Question: I'm looking to create a web based "bulletin board" so to speak, where the user can create/delete/drag/drop 'pins'--without being allowed to overlap 'pins.'
Here is a diagram that should help illustrate what I'm trying to create:
- - -

I found <URL> which allegedly supports bounding box collisions--but it's that the collisions be detected with ovals, not boxes
The 'pins' may also vary in size/shape, depending on label size... this should be taken into account as well I imagine, to ensure an approach conducive to all the UX variables.
I've found <URL>, but it all sort of looks a little like gibberish. just so I know that what method I invest my time into, for my desired result... rather than busting my balls figuring out Quadtree and GameQuery for example, just to find it they won't work for this project.
...
Also, if any experienced developers are willing to be a mentor for me on this project--I am prepared to offer my extremely refined design experience, for a few "I need help" questions along the way.
How do I adopt an n-sided polygon into the pre-existing bounding box functionality of GameQuery? It doesn't need to be a perfect circle, but at least 8-sided.
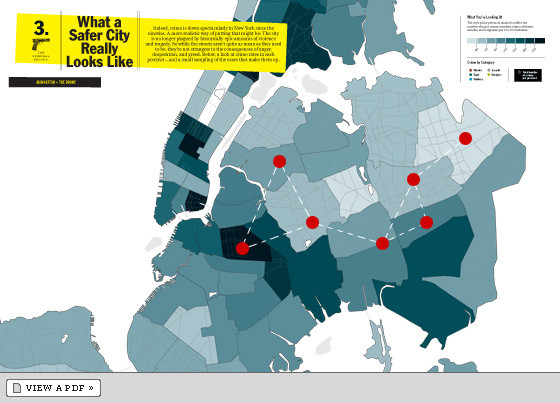
Answer: I don't think that your problem is really one that relates to jQuery or even Javascript at all. Your problem is, how do I detect when an ellipse overlaps (or does not overlap) another ellipse? It's a math problem, and it's <URL>.
Be warned that this strikes me as a pretty difficult problem for someone who is new to programming. I'm not at all new to programming and I would see this as challenging, particularly with your other requirements - drag and drop, and so on. You've taken on a pretty advanced problem, and at this point, anything you can do to simplify (such as using bounding boxes) is something I would strongly recommend doing.